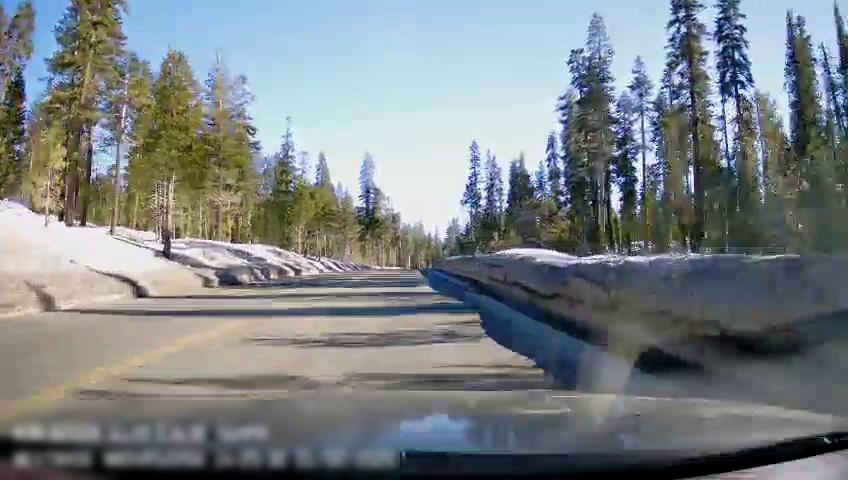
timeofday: Day
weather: Snowy
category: Drivable Space